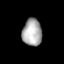
Tissue: prostate
Cell type: Myeloid cells
Senescence score: 0.1875
Nuclear area (px): 518
Mean DAPI intensity: 171.241